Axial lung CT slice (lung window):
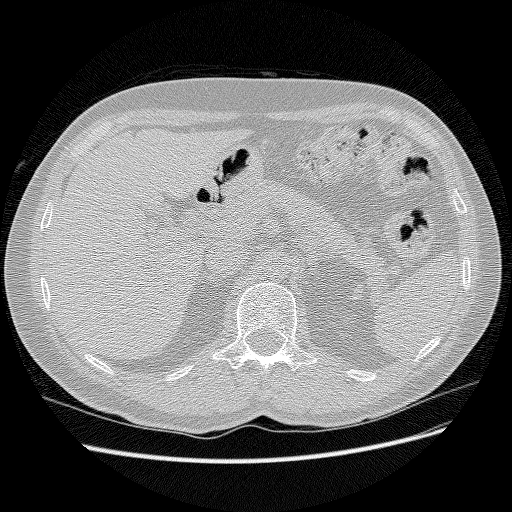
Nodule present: no